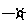
Label: sun